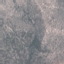
Land use / land cover class: HerbaceousVegetation